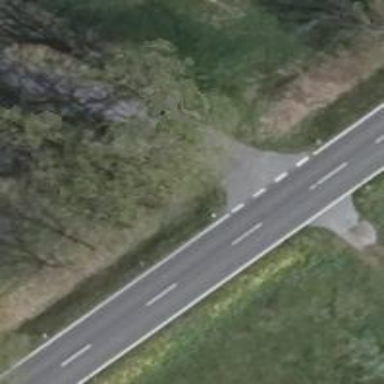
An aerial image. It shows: Unclassified road with asphalt surface.